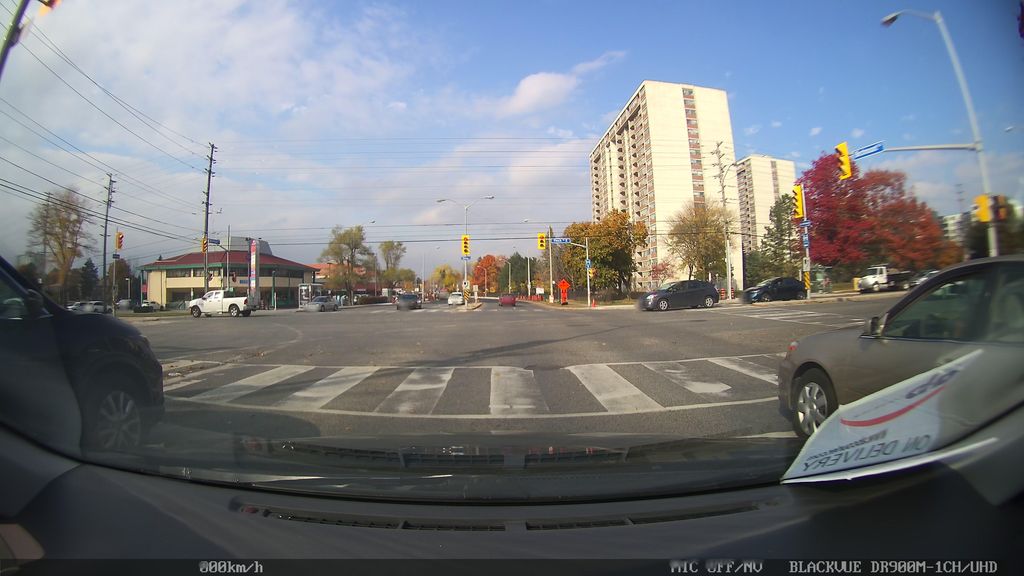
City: toronto